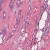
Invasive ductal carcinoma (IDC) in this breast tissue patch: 1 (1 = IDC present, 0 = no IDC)